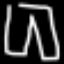
Label: pants